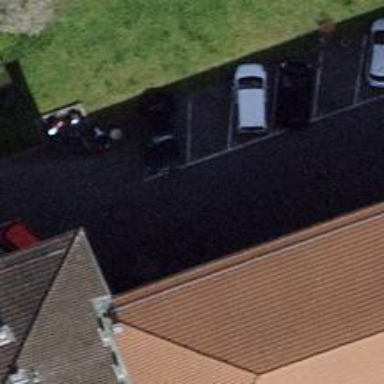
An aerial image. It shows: Smooth asphalt road in residential area.